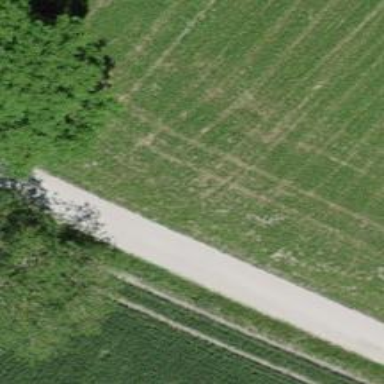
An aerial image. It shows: Compacted grade 2 track used for agriculture.